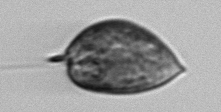
Label: Prorocentrum_micans